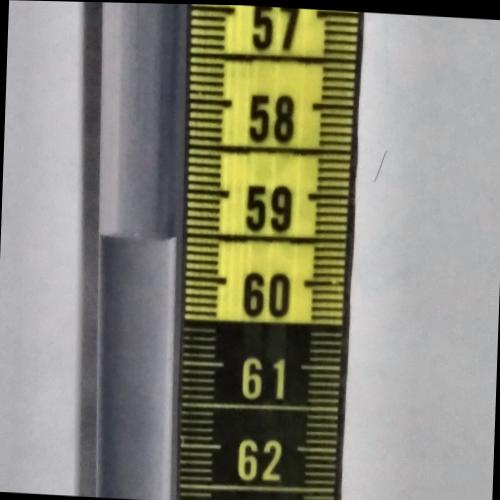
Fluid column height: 59.5 cm